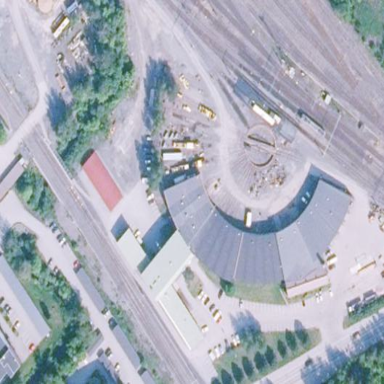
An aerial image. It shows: Roundhouse building near railway.